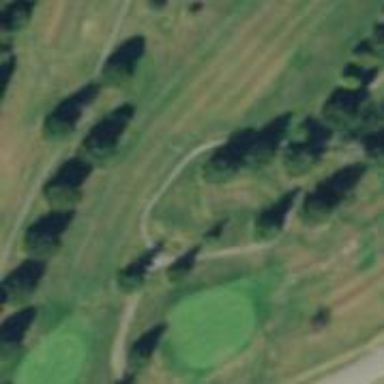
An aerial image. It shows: Pathway for golf carts.